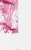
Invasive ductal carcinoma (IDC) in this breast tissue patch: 0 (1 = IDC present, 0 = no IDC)